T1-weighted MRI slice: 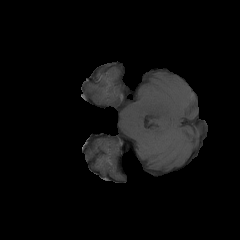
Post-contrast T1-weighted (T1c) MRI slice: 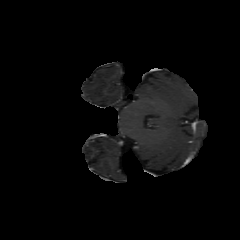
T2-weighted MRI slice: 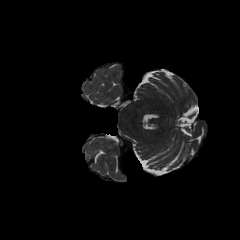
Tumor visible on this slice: no